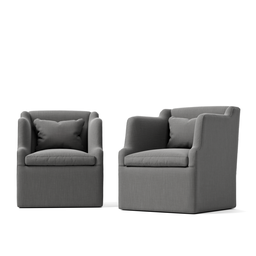
Label: furniture